Field crop: maize
Growth stage: 2
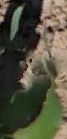
Species: maize